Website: macys
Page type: customer-info-address
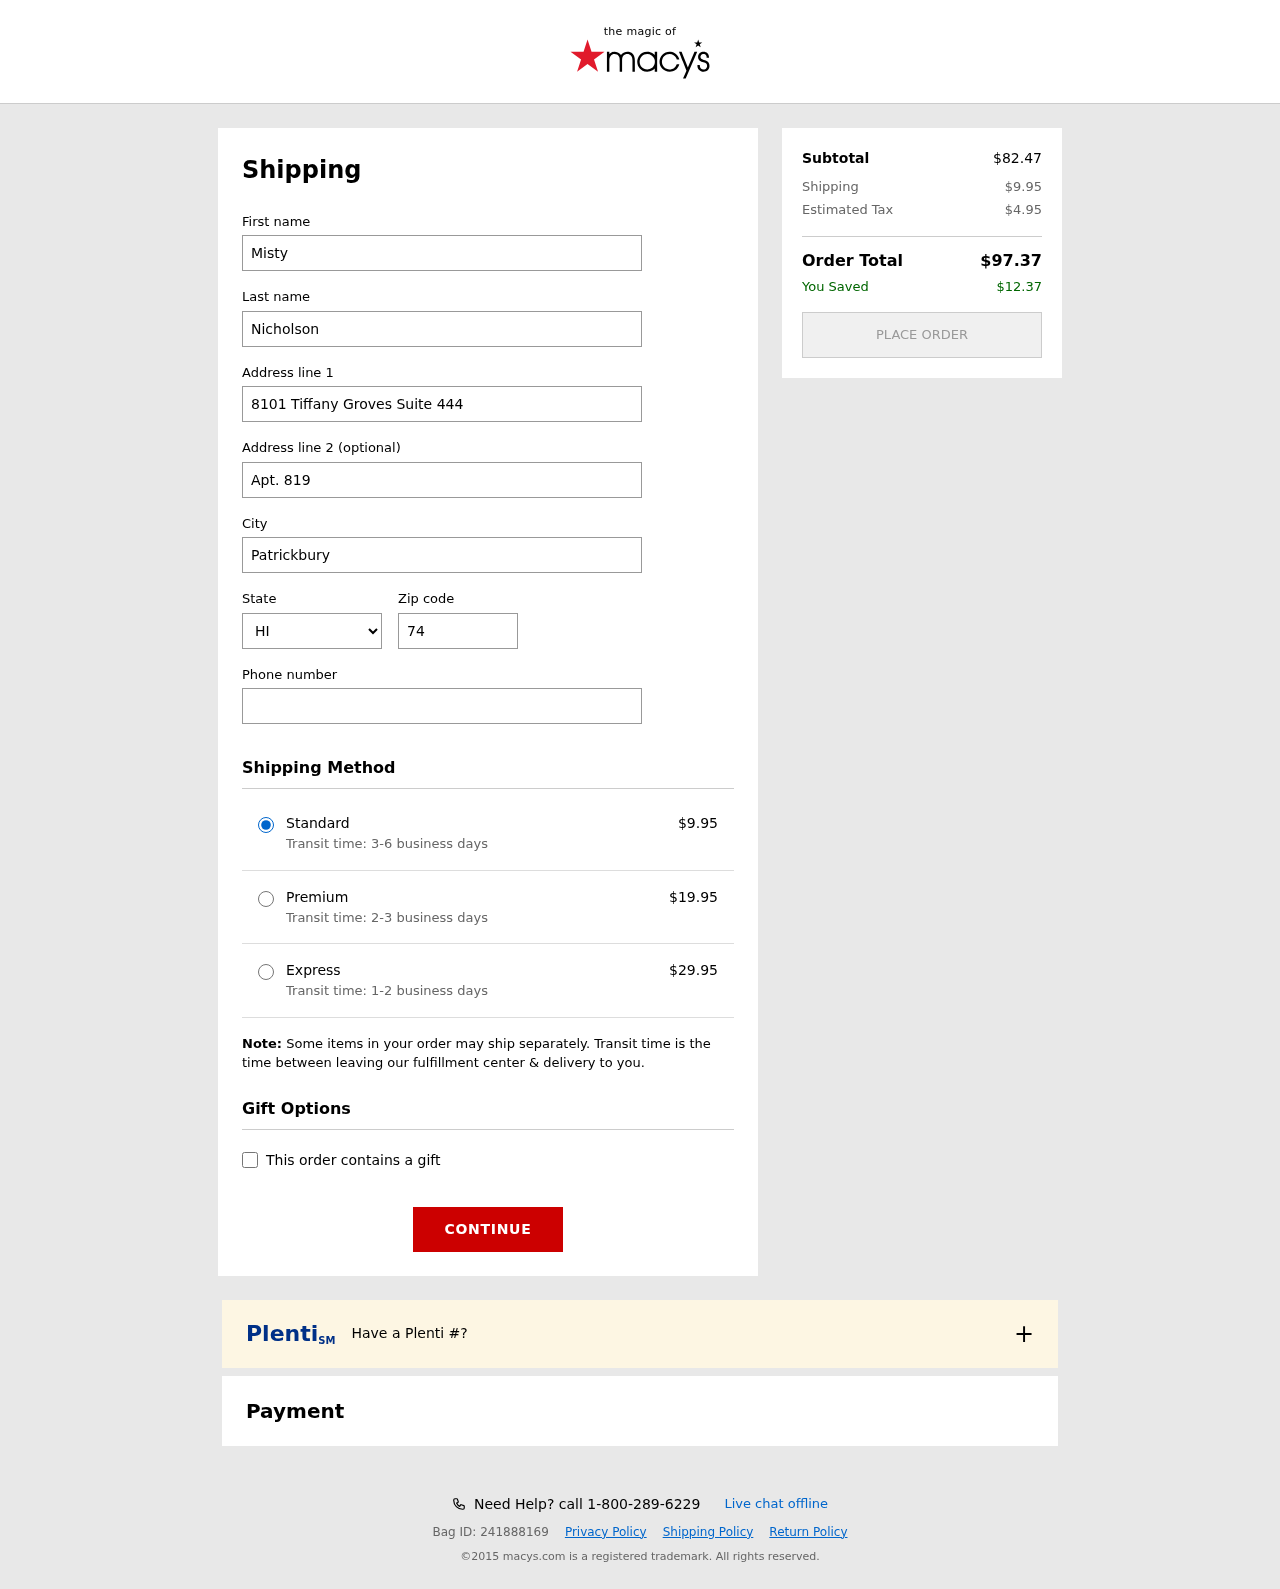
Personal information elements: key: PII_CITY
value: Patrickbury
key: PII_FIRSTNAME
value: Misty
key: PII_LASTNAME
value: Nicholson
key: PII_PHONE
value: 9254987984
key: PII_POSTCODE
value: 74728
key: PII_STATE_ABBR
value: HI
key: PII_STREET
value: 8101 Tiffany Groves Suite 444
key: PII_STREET2
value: Apt. 819
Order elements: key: ORDER_SHIPPING_COST
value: $9.95
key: ORDER_SHIPPING_COST_PREMIUM
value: $19.95
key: ORDER_SHIPPING_COST_EXPRESS
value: $29.95
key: ORDER_SUBTOTAL
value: $82.47
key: ORDER_TAX
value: $4.95
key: ORDER_TOTAL
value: $97.37
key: ORDER_SAVINGS
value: $12.37